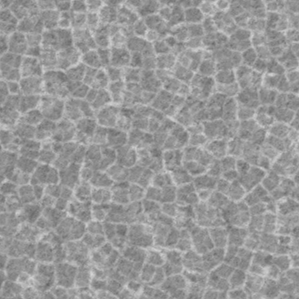
Label: frost